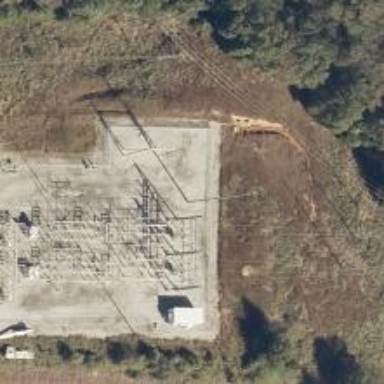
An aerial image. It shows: Distribution power substation secured by fence.